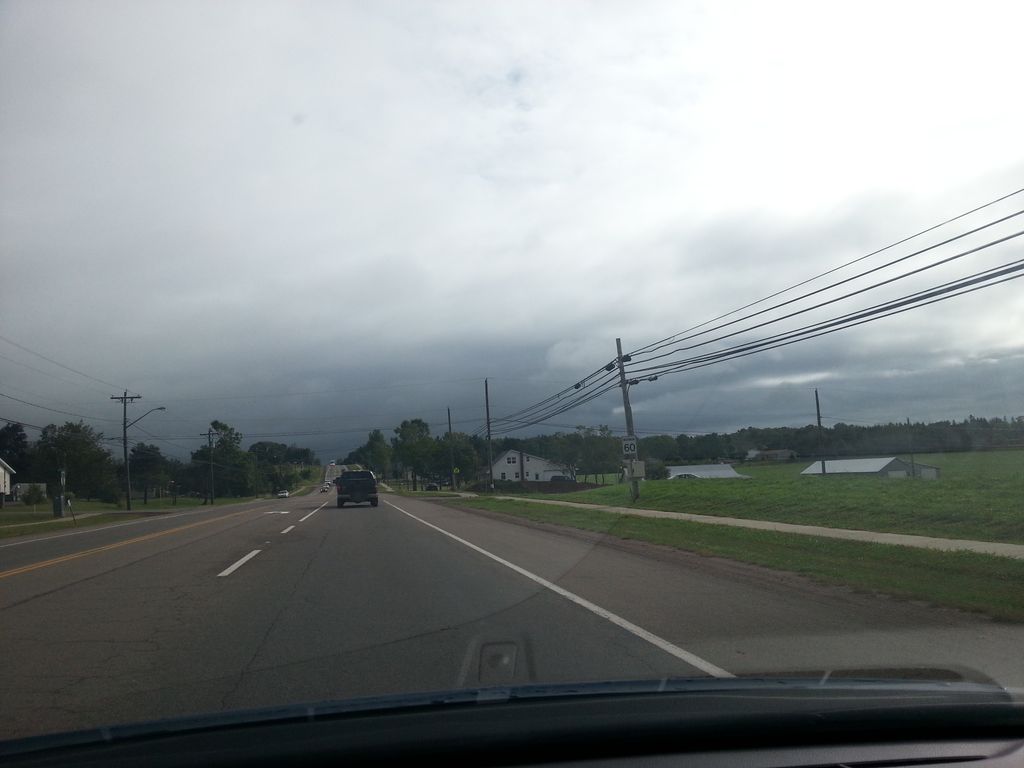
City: charlottetown